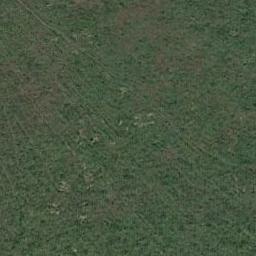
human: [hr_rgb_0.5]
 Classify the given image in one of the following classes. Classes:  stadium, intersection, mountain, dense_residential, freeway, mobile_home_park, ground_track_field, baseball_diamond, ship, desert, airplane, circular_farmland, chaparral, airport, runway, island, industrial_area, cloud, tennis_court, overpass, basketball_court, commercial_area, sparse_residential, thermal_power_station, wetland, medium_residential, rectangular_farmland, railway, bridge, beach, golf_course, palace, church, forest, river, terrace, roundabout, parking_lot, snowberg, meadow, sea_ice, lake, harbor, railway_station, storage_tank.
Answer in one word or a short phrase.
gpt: meadow